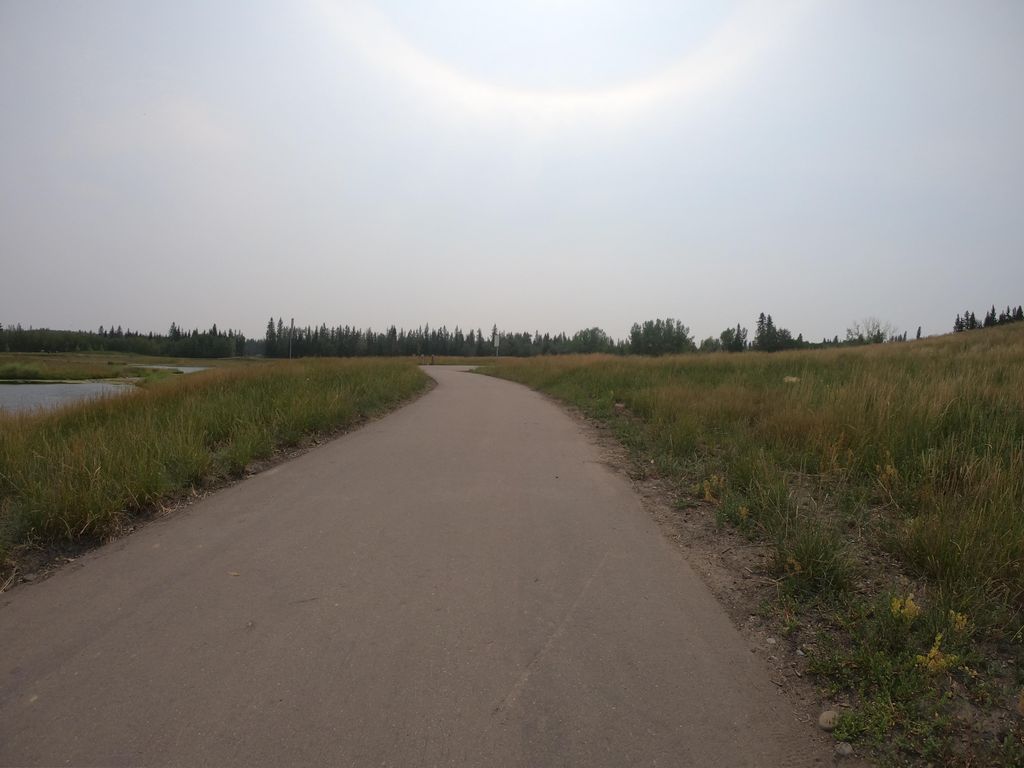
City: calgary